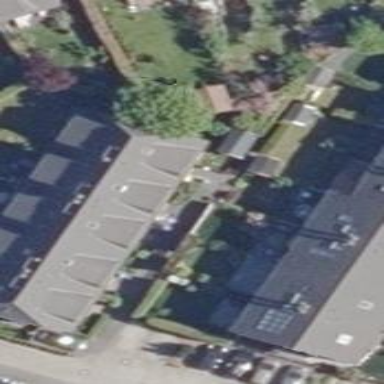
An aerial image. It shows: Terrace building.